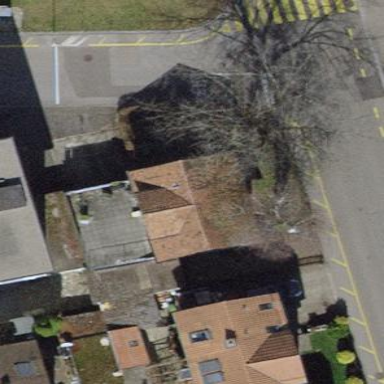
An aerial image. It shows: Detached building with gabled tile roof.